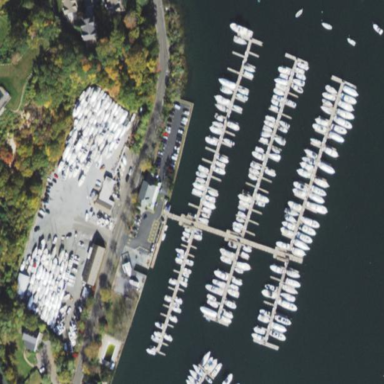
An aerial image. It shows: Marina on leisure land.